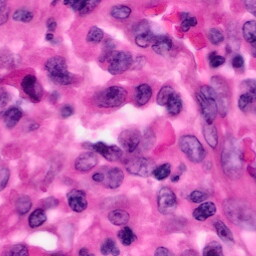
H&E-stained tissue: Pancreatic